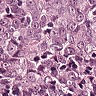
Metastatic tissue present: yes